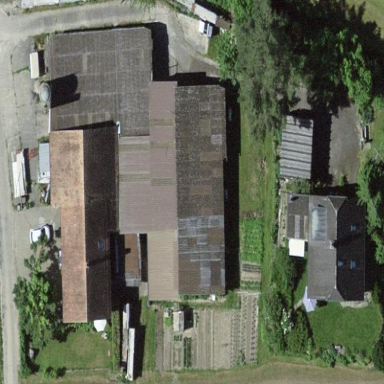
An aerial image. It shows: Farmyard area.